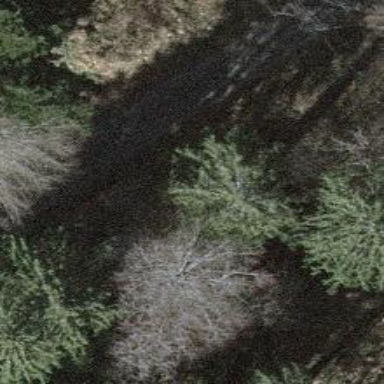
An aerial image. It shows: Well-maintained track road of grade 1.